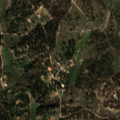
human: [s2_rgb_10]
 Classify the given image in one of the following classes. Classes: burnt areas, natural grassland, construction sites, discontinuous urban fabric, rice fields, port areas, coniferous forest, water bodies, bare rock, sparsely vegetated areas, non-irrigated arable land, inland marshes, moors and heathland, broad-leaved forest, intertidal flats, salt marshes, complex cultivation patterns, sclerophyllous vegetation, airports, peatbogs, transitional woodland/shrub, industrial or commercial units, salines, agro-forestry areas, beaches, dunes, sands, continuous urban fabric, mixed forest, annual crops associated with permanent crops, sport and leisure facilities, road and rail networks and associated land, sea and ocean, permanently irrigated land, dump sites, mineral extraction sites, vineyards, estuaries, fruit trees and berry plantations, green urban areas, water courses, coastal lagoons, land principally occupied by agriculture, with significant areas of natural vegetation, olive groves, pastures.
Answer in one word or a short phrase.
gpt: complex cultivation patterns, agro-forestry areas, mixed forest